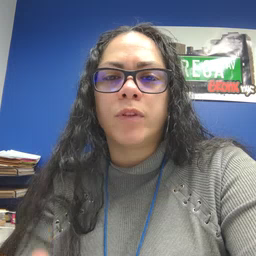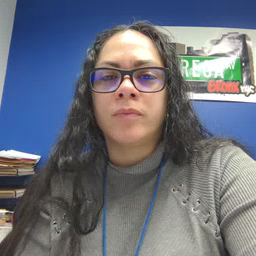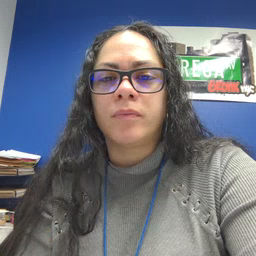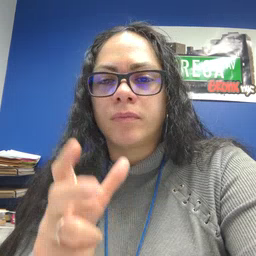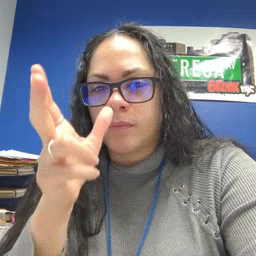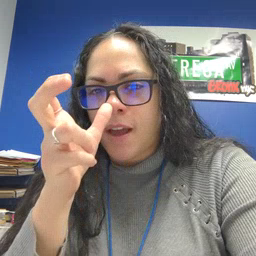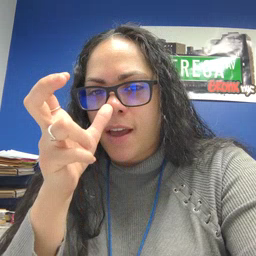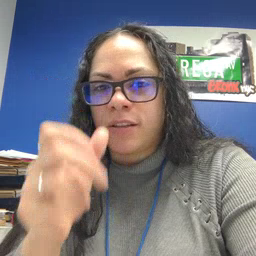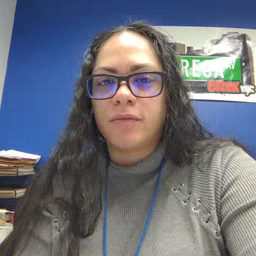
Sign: bug